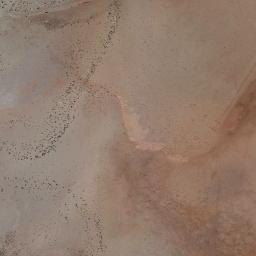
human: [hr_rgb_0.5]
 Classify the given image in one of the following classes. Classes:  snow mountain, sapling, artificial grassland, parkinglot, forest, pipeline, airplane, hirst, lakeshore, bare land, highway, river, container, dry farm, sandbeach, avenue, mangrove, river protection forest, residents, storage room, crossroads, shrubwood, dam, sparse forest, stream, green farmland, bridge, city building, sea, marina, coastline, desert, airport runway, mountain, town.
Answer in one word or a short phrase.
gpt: desert